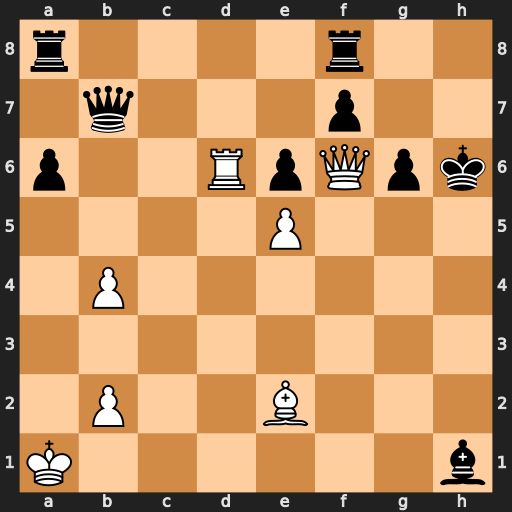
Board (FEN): r4r2/1q3p2/p2RpQpk/4P3/1P6/8/1P2B3/K6b
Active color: w
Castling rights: -
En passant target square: -
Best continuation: Rd4 Be4 Bd3 Ra7 Rxe4 Qxe4 Bxe4